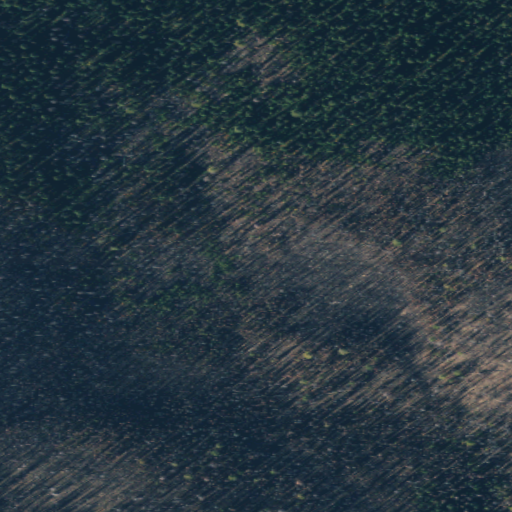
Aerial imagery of ridge(s) in Washington named Silver Ridge containing grassland, evergreen forest, and shrub